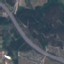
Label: Highway